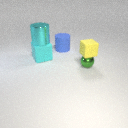
small yellow rubber cube above small green metal sphere